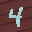
Label: 4